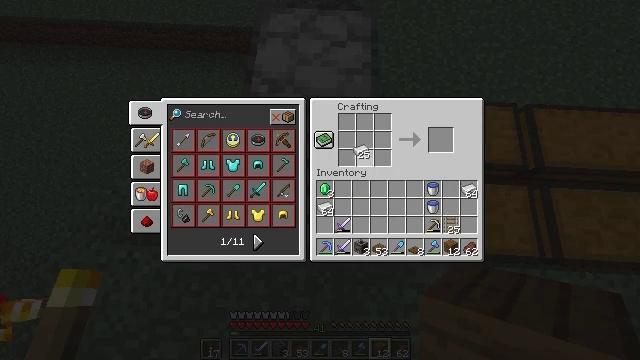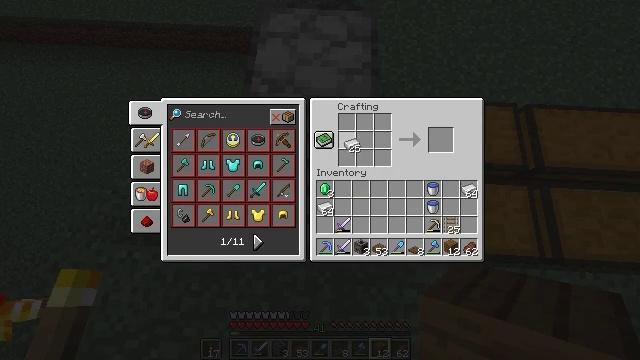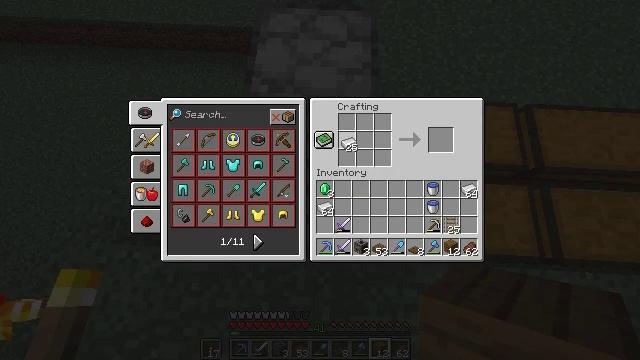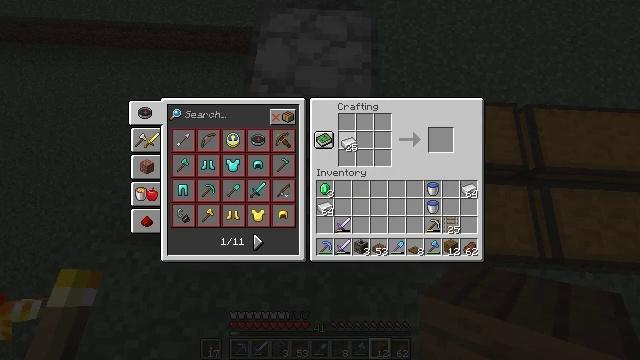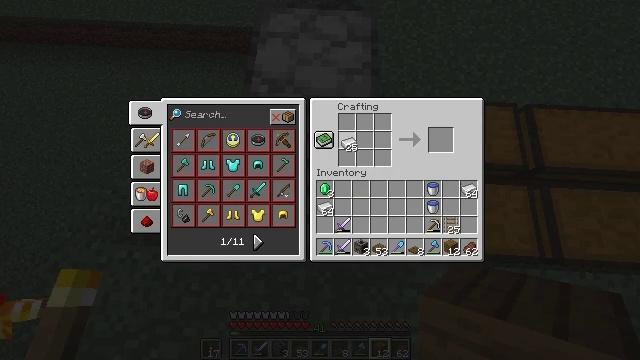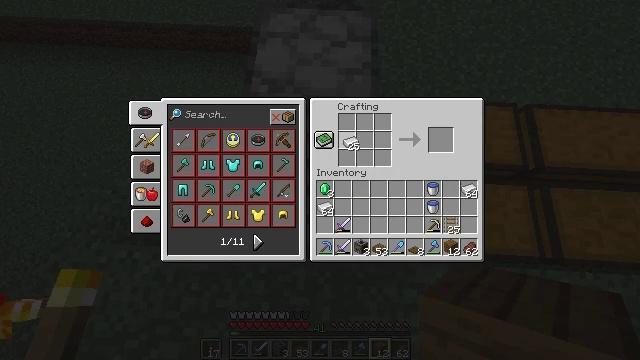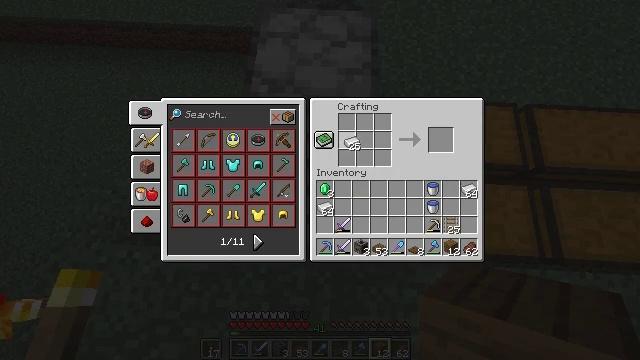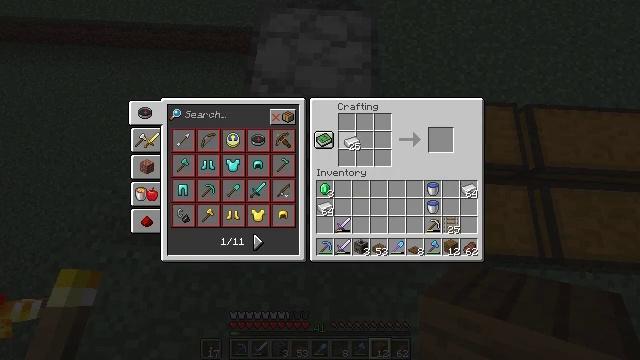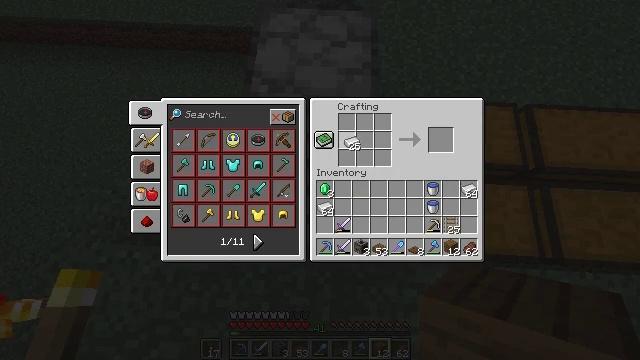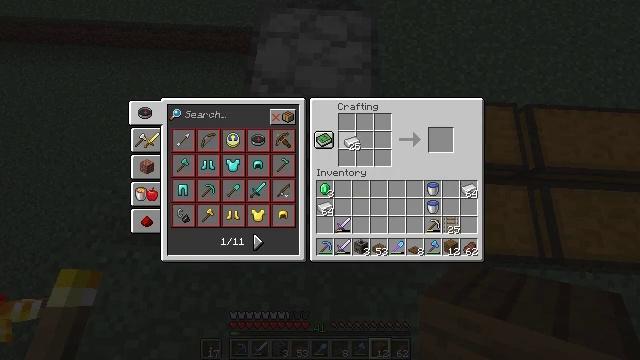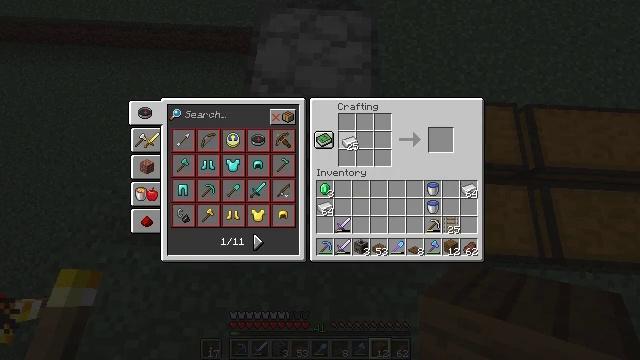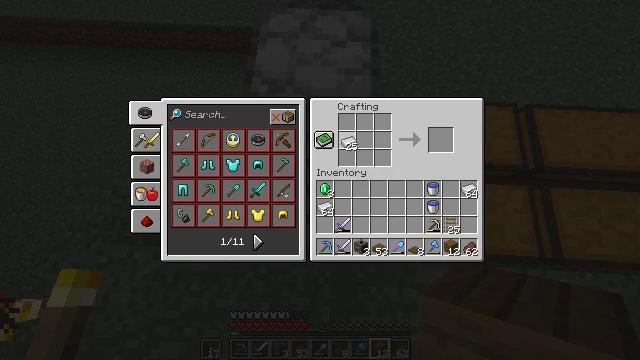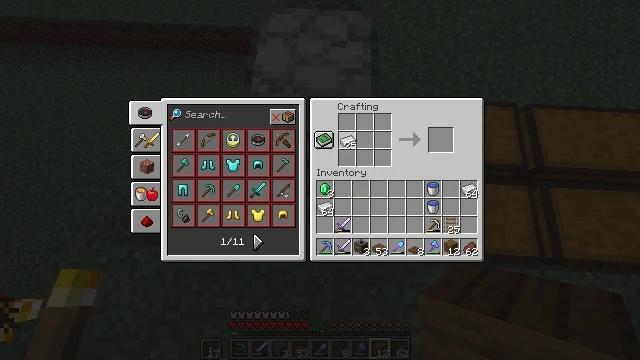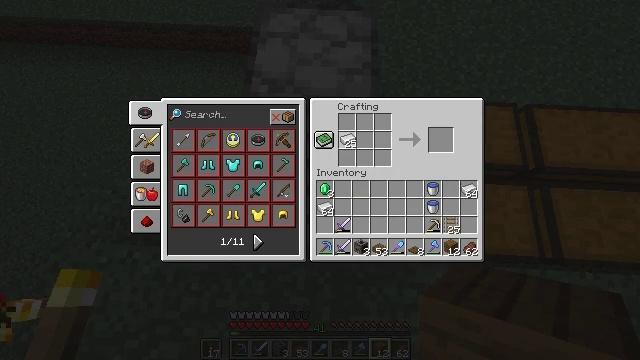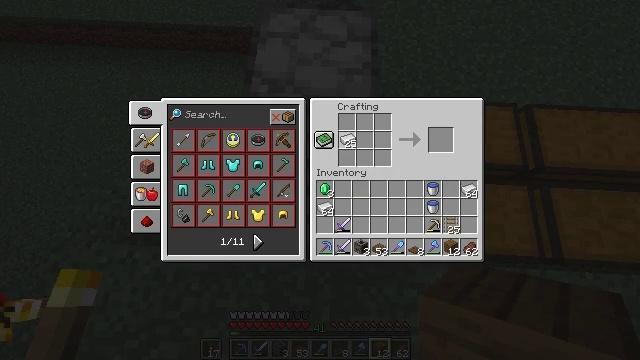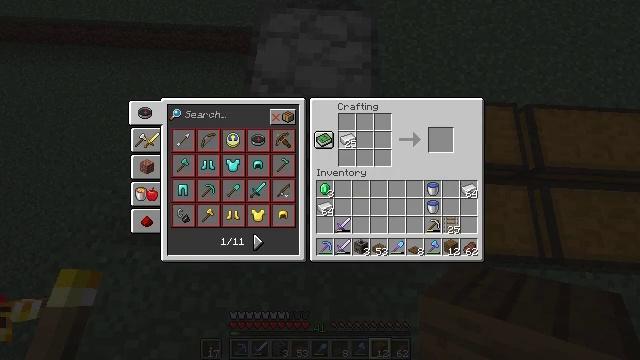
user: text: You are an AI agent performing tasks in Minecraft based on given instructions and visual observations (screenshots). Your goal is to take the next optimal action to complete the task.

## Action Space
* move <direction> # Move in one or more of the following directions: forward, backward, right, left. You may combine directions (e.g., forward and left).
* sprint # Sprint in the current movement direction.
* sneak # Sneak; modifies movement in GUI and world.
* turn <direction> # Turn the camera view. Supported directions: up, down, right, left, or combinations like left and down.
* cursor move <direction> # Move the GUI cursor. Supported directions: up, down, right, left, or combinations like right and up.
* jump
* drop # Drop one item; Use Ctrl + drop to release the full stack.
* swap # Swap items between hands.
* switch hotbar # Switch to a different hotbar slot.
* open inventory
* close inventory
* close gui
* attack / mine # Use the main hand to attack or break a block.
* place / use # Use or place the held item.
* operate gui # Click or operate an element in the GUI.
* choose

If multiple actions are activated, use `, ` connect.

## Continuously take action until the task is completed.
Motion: motion action
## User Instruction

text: Interact with the crafting table to craft a minecart.
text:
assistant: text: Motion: cursor move left
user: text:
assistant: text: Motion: no_op
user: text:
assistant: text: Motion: no_op
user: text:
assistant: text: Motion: sneak
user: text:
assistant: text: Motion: sneak
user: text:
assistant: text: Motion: sneak
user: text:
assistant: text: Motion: sneak
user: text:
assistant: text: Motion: sneak
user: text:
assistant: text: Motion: sneak
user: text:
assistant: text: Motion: sneak
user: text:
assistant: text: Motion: sneak
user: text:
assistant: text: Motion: sneak
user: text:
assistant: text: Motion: sneak
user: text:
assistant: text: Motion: sneak
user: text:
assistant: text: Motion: sneak
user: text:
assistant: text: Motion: sneak, operate gui
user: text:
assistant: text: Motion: sneak, operate gui
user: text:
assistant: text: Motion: sneak, cursor move down, operate gui
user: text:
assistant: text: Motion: sneak, operate gui
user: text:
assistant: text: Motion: sneak, operate gui
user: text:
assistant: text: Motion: sneak, operate gui
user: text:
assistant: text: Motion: sneak, operate gui
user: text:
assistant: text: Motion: sneak, operate gui
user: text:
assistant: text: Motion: sneak, cursor move right, operate gui
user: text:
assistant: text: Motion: sneak, cursor move right, operate gui
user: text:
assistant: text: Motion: sneak, operate gui
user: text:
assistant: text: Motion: sneak, operate gui
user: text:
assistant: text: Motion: sneak, operate gui
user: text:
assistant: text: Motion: sneak, operate gui
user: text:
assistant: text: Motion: sneak, operate gui